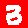
Digit: 3